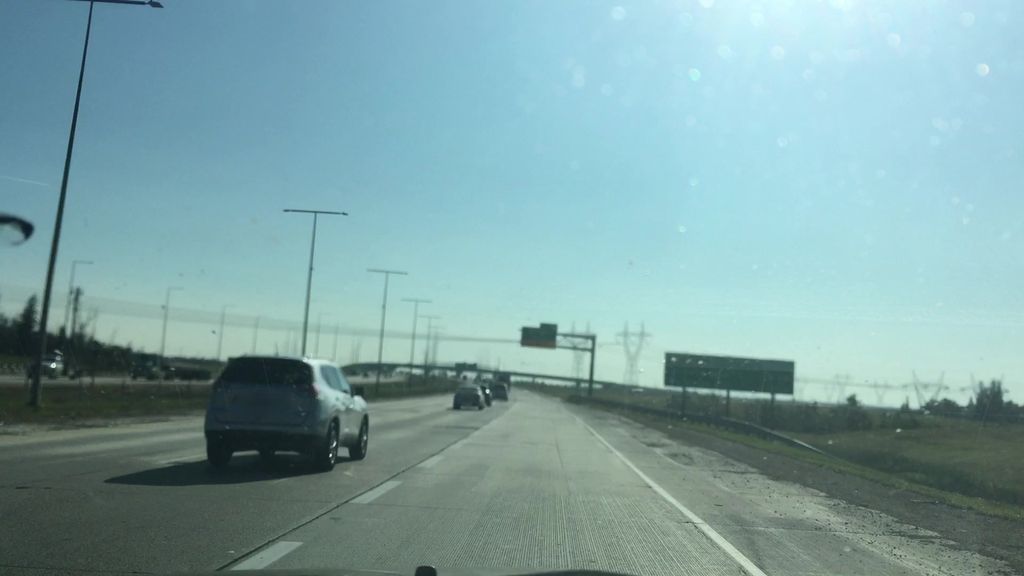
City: edmonton